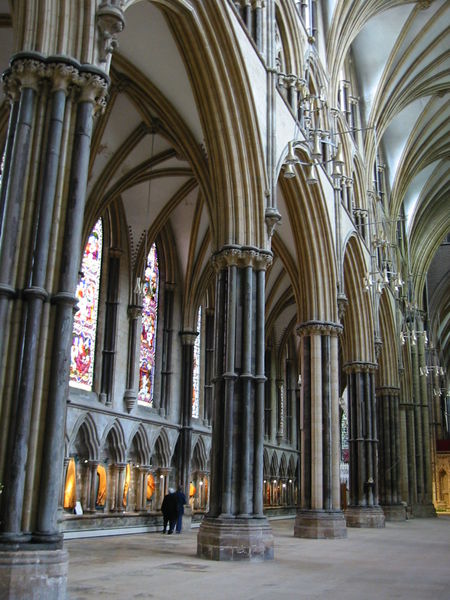
Titel: Kathedrale von Lincoln
Standort: Lincoln, Kathedrale (EU - GB)
Schlagwörter: blau, menschen, bunt, fenster, frankreich, glas, marmor, pfeiler, schwarz, säulen, weiss, rot, fächer, architektur, sockel, stein, innenraum, kirche, england, gotik, farben, farbe, rundbogen, foto, gewölbe, palast, dom, rippen, münster, arkaden, kathedrale, kreuzrippen, mittelschiff, bündelpfeiler, glasfenster, gotisch, kreuzgewölbe, obergaden, seitenschiff, spitzbogen, antik, rundbögen, streben, sakralbau, kriche, rippe, strebepfeiler, gebl, wandvorlage, scheidbogen, läute, farrer, turd